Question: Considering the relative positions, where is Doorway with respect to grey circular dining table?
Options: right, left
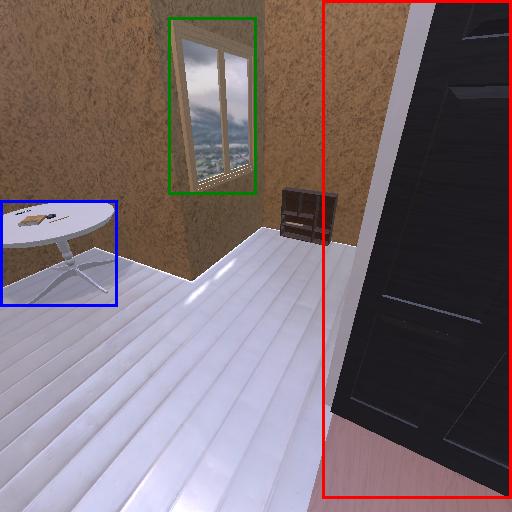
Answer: right